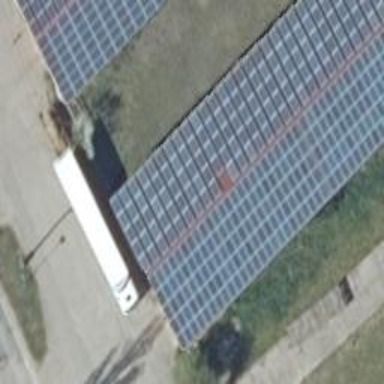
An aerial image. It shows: Building featuring small installation solar photovoltaic panel for electricity generation.